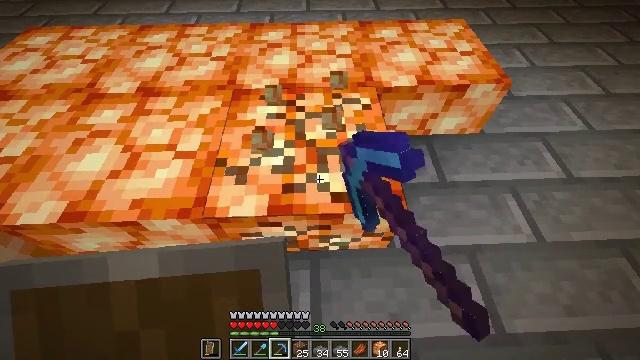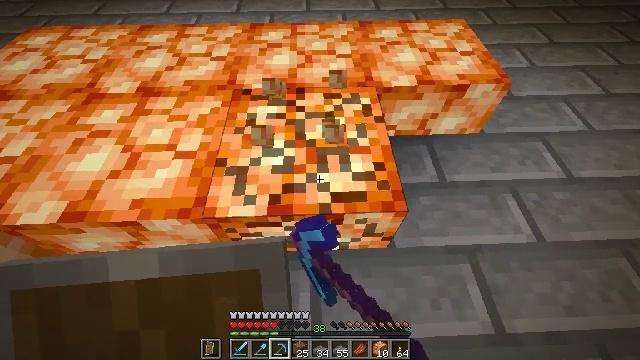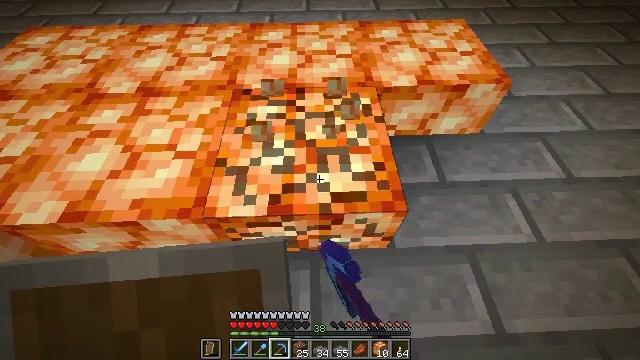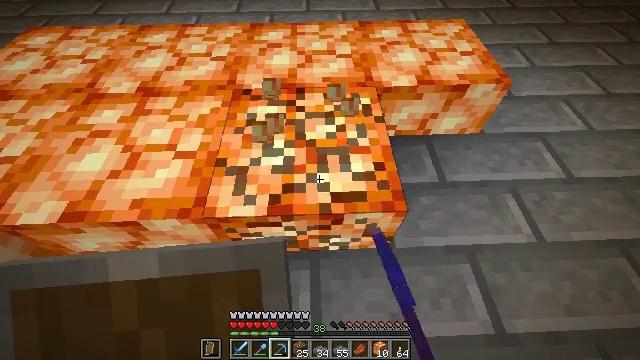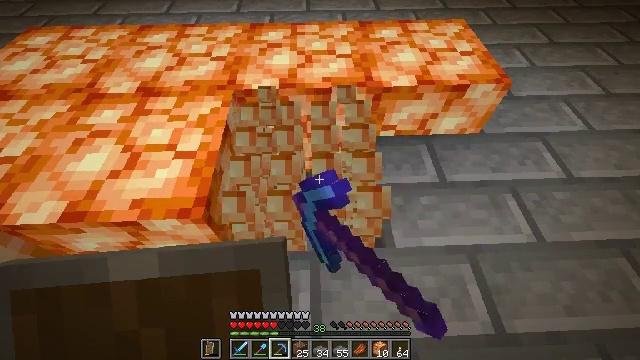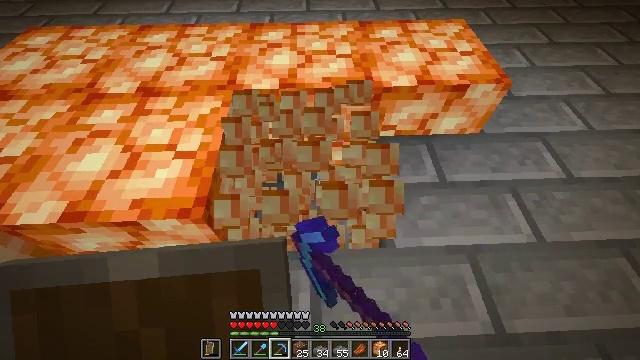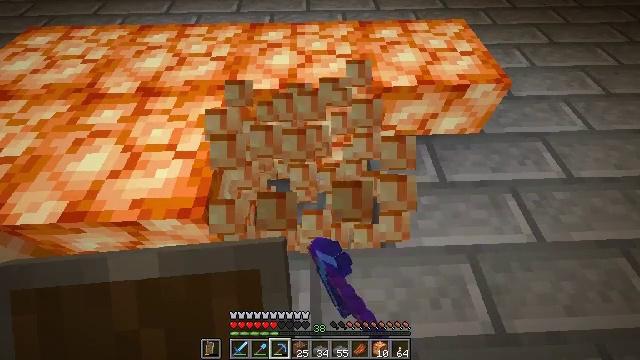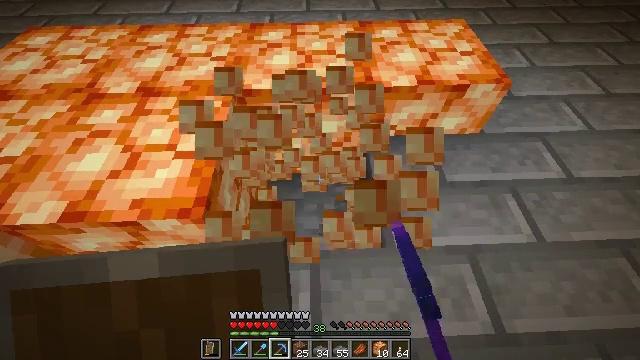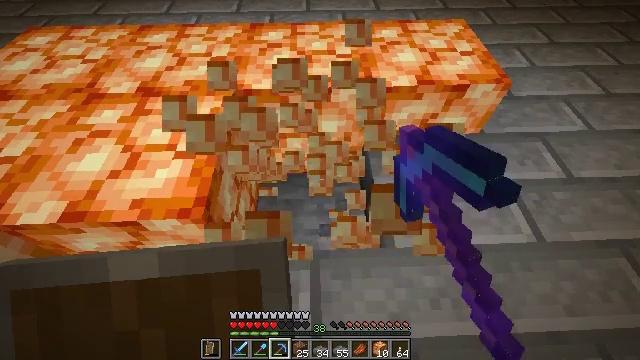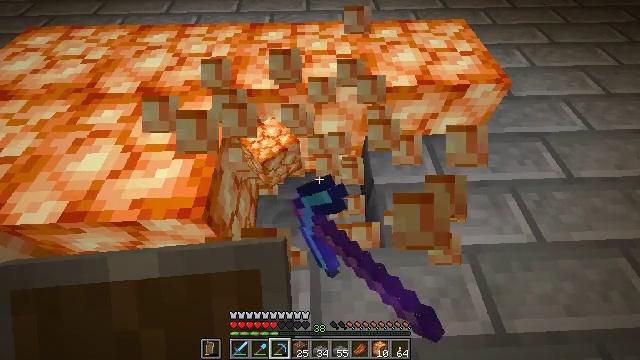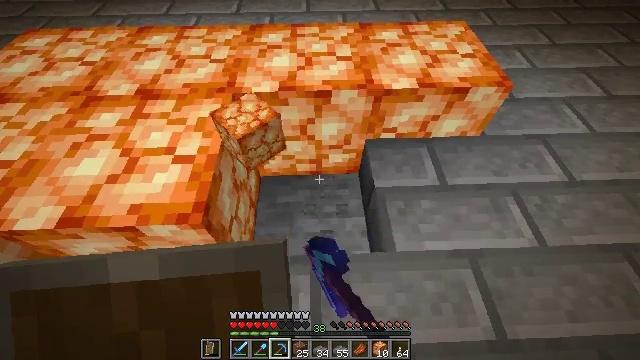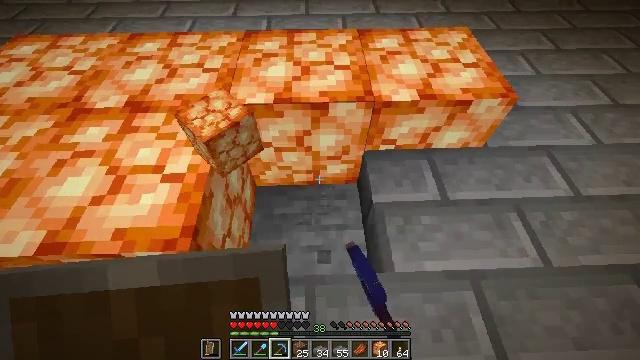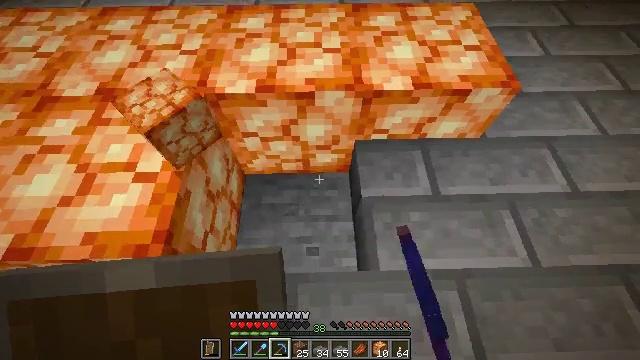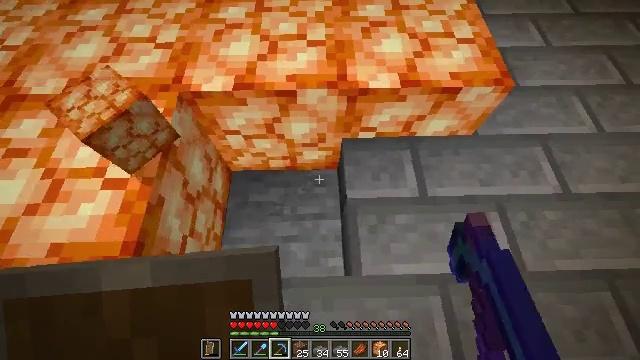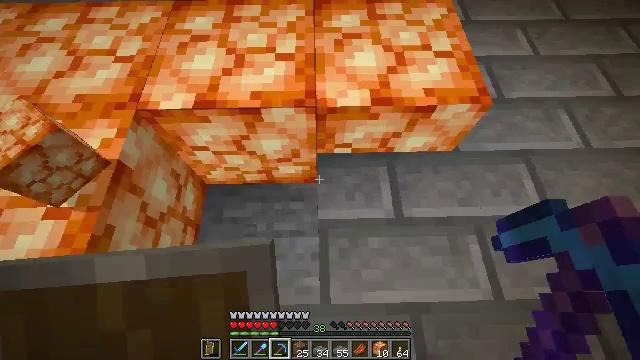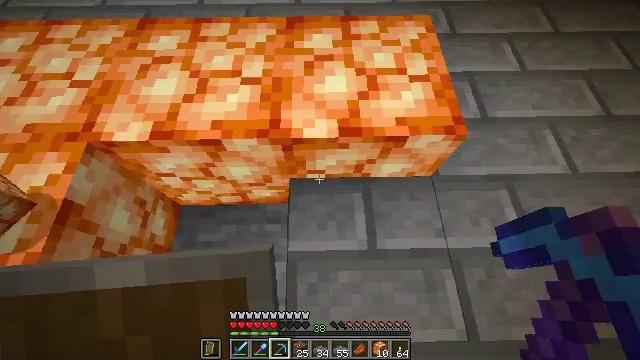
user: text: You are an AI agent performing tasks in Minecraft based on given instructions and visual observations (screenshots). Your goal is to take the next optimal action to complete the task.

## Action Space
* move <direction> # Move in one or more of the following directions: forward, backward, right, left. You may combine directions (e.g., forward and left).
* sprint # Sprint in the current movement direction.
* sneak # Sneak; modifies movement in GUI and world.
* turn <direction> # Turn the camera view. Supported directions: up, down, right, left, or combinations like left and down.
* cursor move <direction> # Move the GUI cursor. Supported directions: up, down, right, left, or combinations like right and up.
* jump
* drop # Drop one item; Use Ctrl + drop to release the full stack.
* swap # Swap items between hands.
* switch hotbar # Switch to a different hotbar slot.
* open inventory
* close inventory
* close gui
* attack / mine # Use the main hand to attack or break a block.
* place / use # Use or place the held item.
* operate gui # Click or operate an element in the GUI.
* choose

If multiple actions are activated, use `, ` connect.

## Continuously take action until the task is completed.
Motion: motion action
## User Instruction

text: Retrieve shroomlight for lighting purposes.
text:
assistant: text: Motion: attack / mine
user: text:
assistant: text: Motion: attack / mine
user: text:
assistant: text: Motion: attack / mine
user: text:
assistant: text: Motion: attack / mine
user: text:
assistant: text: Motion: attack / mine
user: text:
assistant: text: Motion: attack / mine
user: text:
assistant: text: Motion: attack / mine
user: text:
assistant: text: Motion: attack / mine
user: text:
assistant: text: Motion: attack / mine
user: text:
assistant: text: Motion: move forward
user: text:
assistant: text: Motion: move forward and move right
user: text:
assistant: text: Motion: move forward and move right, turn down
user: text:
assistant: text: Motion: move forward and move right, turn down
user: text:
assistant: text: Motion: move forward and move right
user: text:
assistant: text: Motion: move forward and move right
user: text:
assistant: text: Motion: move forward and move right
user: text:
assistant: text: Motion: no_op
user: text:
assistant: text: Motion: no_op
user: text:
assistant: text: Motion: turn up
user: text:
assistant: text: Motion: attack / mine
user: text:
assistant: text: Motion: attack / mine
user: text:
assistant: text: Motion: attack / mine
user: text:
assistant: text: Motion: attack / mine
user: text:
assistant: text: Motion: turn left, attack / mine
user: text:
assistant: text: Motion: attack / mine
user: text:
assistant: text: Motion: attack / mine
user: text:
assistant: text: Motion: attack / mine
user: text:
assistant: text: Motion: attack / mine
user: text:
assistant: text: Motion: attack / mine
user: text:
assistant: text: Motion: attack / mine